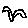
Label: bird